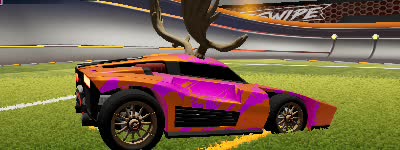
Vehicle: breakout